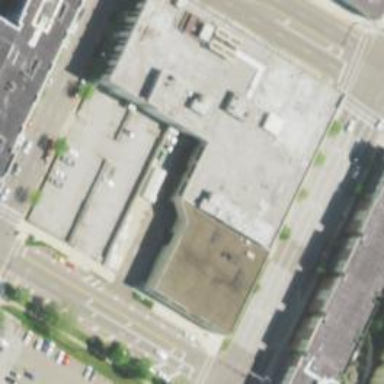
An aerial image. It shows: Commercial building.